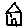
Label: house